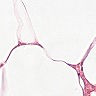
Metastatic tissue present: no